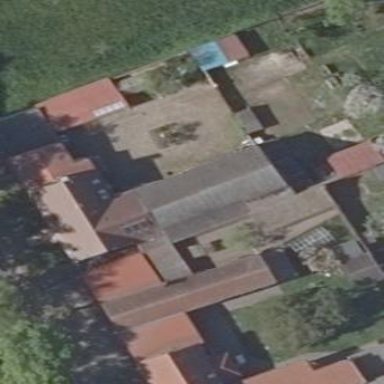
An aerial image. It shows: Gabled farm auxiliary building with grey roof. The roof is oriented along the structure.